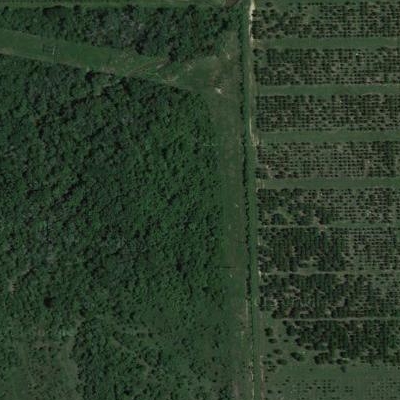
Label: Forest